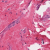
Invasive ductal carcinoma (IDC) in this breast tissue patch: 0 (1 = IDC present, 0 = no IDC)